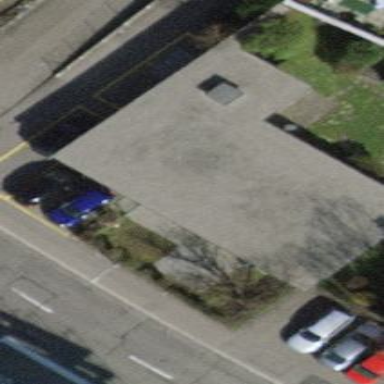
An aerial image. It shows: Building with flat roof.